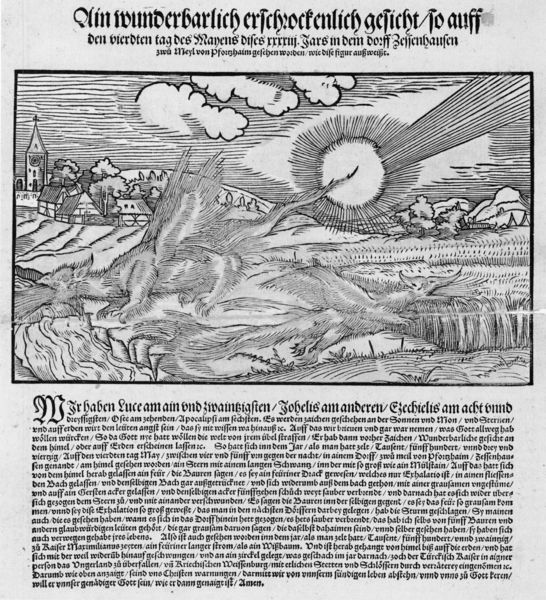
Titel: Ain wunderbarlich erschrockenlich gesicht/ so
Standort: Zürich.
Institution: Wickiana
Schlagwörter: baum, berg, feuer, himmel, wasser, weiß, wolken, bäume, landschaft, stadt, grau, schwarz, zeichnung, haus, tier, wolke, alt, geschichte, feld, felder, häuser, kirche, sonne, wald, fliegen, holzschnitt, schrift, acker, getreide, korn, berge, dorf, grafik, graphik, inschrift, deutsch, buch, meteor, druck, druckgraphik, druckgrafik, radierung, stich, seite, illustration, text, teufel, sage, mittelalter, märchen, fabelwesen, fachwerk, fachwerkhaus, dürer, ungeheuer, drachen, flugblatt, drache, leiten, legende, monster, einblattdruck, erzählung, flugschrift, fuer, komet, fabeltier, stih, el